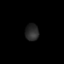
Tissue: prostate
Cell type: Epithelial cells
Senescence score: 0.3092
Nuclear area (px): 218
Mean DAPI intensity: 42.078